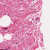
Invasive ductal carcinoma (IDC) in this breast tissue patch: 0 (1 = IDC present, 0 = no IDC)